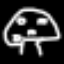
Label: mushroom